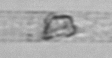
Label: Dactyliosolen_blavyanus